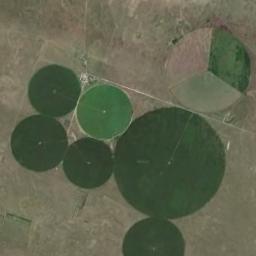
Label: circular_farmland